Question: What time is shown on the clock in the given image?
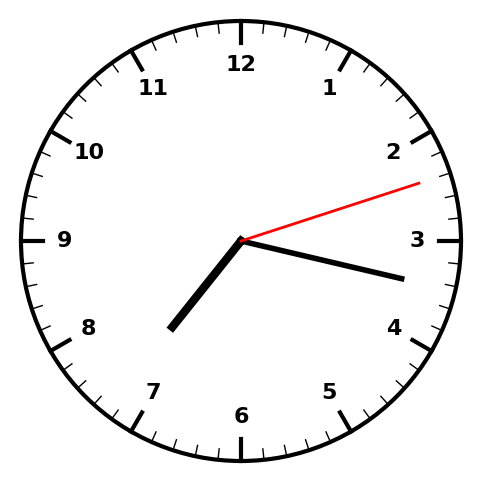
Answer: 07:17:12